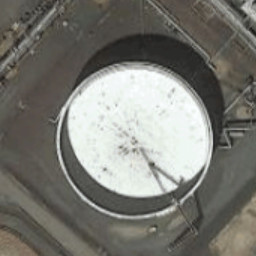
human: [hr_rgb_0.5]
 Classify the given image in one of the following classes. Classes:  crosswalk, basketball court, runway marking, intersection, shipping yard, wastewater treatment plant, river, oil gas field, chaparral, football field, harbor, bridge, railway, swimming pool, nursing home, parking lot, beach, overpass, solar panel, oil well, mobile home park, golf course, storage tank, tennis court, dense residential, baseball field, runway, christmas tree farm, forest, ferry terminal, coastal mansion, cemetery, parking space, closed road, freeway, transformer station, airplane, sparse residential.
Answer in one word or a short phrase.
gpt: storage tank